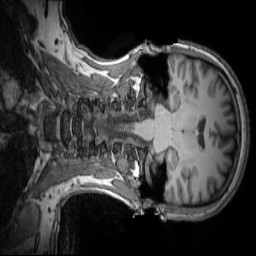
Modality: T1w
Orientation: coronal
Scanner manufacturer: siemens
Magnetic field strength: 3 T
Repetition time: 2.3 s
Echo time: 0.0033 s